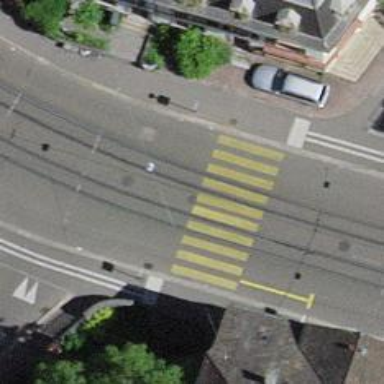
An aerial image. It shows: Crossing for the railway.